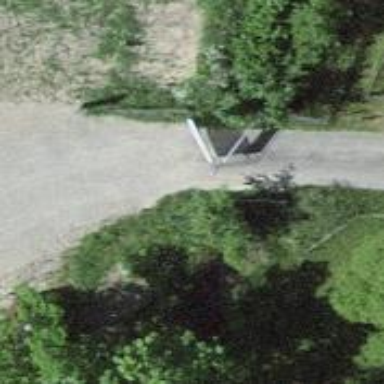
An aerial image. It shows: Gate.